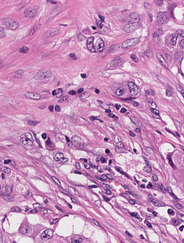
Tumor epithelial tissue: yes
Tumor-associated stroma tissue: yes
Normal tissue: no